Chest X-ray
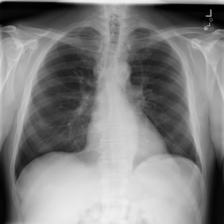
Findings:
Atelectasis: negative
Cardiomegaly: negative
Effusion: negative
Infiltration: positive
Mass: negative
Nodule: negative
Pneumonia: negative
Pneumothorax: negative
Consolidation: negative
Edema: negative
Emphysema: negative
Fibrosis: negative
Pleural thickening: negative
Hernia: negative